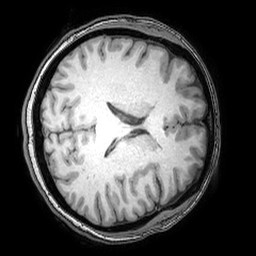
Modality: T1w
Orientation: axial
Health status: ill
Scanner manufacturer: philips
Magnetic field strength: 3 T
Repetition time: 0.007 s
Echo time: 0.0035 s